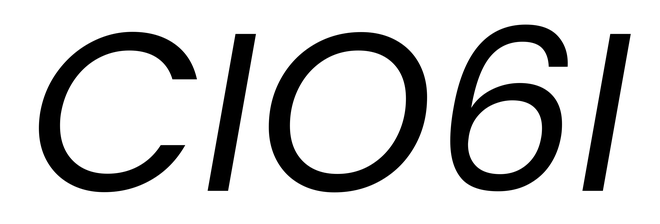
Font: Poppins-Italic